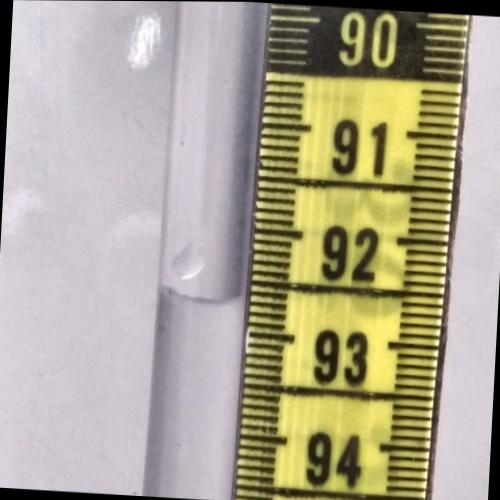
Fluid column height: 92.7 cm